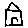
Label: house